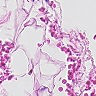
Metastatic tissue present: no